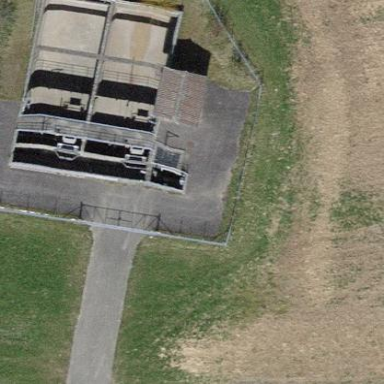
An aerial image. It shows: Fence.